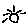
Label: sun